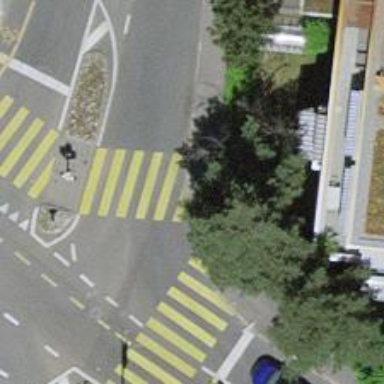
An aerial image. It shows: Kerb barrier.